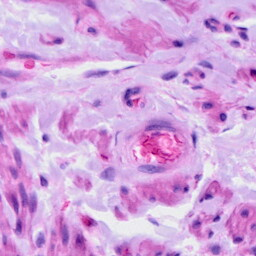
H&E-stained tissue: Ovarian